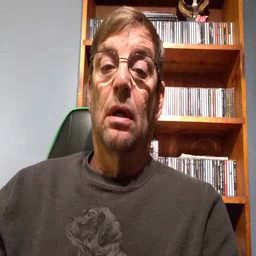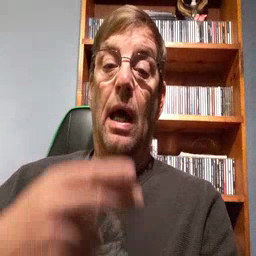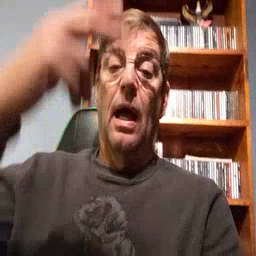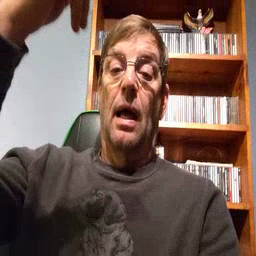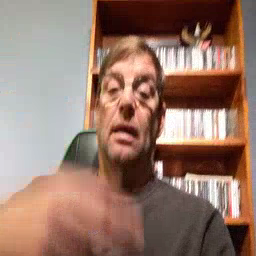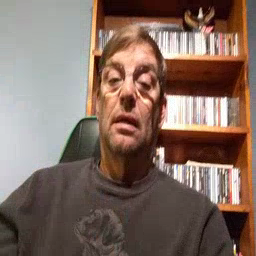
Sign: high